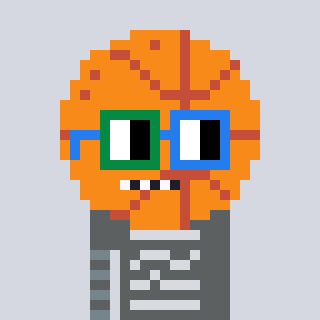
a pixel art character with square green and blue glasses, a basketball-shaped head and a yellow-colored body on a cool background